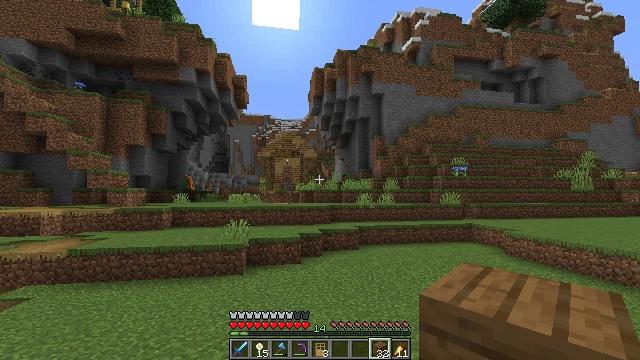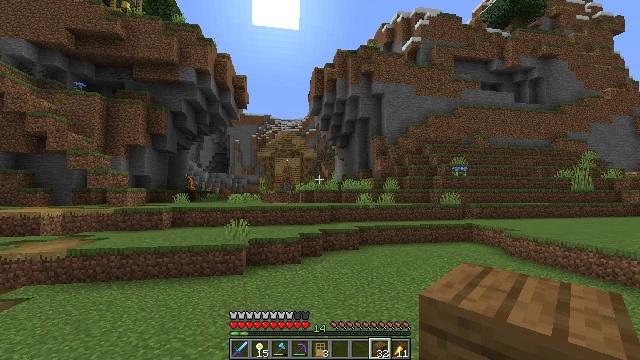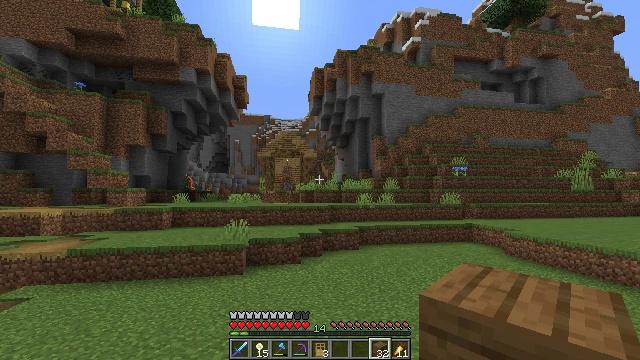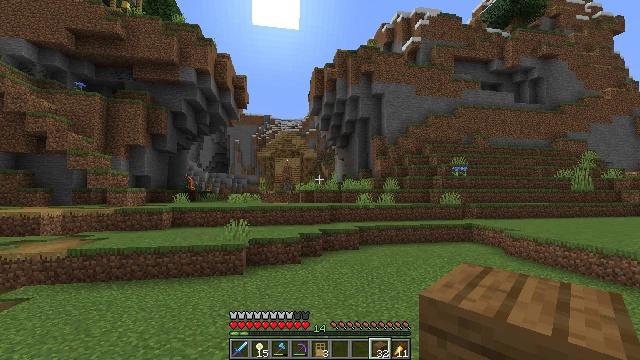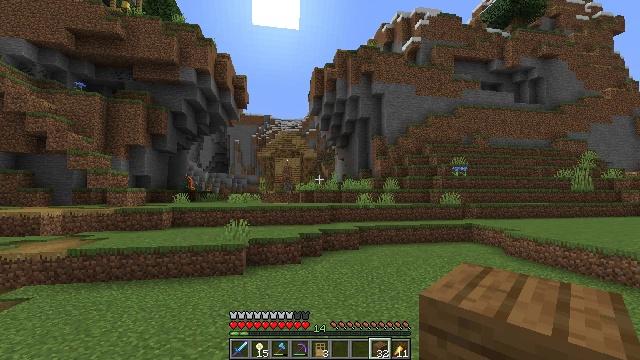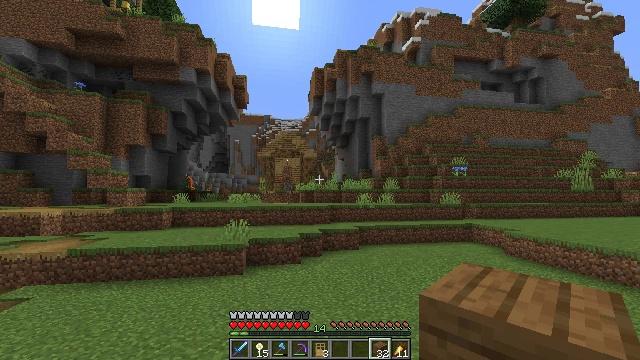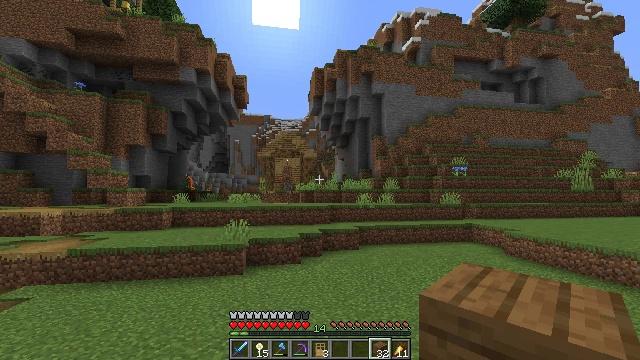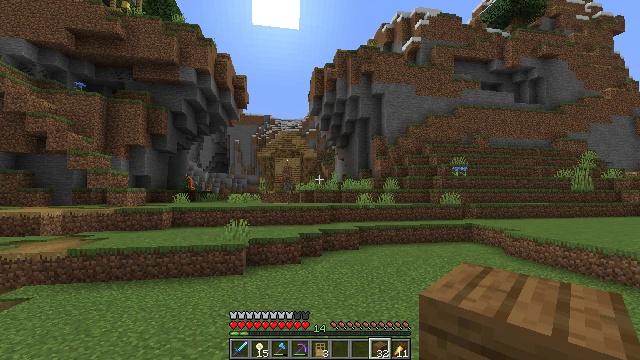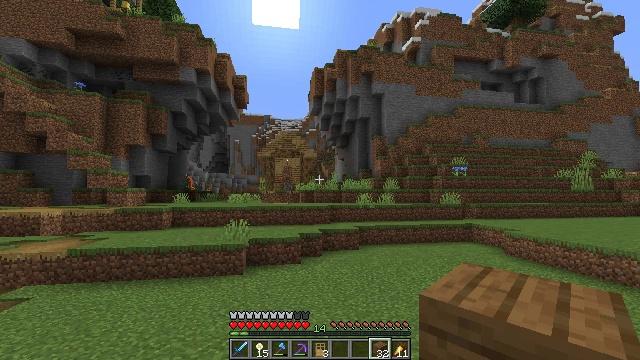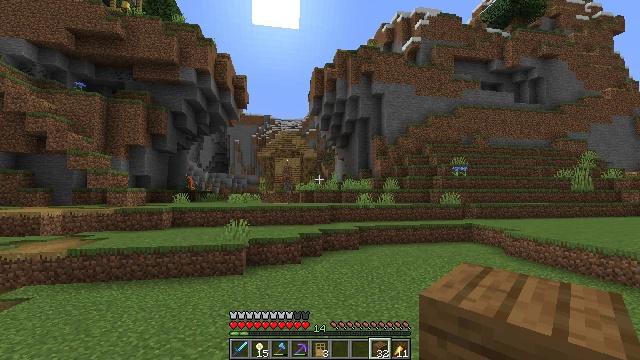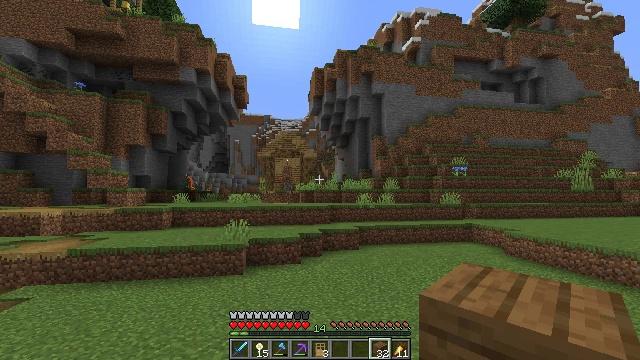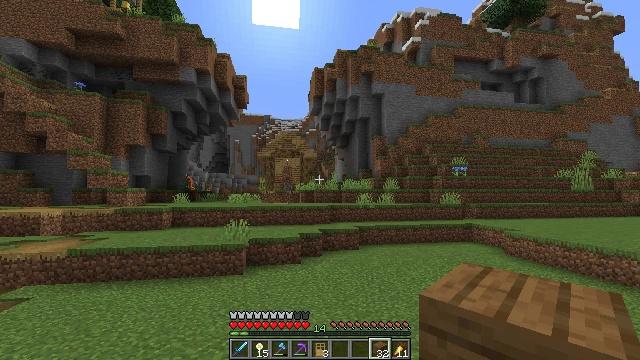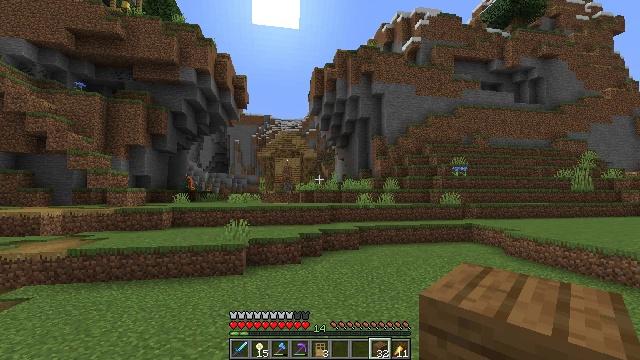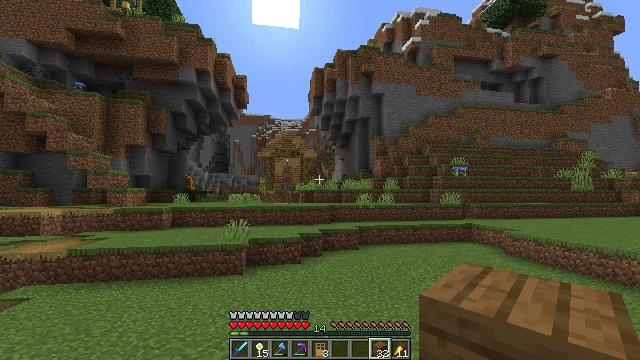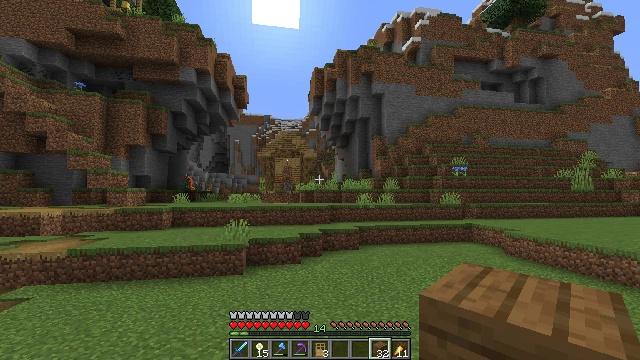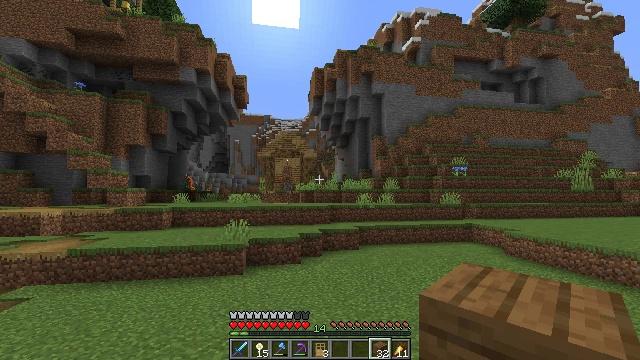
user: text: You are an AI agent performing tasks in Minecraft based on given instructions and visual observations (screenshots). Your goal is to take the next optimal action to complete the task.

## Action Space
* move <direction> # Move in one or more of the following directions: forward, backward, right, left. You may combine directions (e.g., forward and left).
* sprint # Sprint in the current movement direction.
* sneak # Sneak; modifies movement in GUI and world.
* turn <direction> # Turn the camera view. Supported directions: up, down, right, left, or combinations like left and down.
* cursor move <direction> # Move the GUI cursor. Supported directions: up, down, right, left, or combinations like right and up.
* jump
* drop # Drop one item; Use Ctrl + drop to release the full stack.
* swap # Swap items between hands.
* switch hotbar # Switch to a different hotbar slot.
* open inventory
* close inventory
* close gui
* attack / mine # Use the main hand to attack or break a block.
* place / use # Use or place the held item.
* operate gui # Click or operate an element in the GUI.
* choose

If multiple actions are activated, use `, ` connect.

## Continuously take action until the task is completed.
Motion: motion action
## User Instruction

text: Harvest tall grass for seeds.
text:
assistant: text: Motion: no_op
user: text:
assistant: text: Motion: no_op
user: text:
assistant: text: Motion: no_op
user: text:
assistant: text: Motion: no_op
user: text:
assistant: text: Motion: no_op
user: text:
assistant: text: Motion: no_op
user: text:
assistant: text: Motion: no_op
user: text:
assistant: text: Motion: no_op
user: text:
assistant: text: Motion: no_op
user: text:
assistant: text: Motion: no_op
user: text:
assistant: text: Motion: no_op
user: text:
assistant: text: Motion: no_op
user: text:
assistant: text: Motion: no_op
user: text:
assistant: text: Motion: no_op
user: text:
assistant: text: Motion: no_op
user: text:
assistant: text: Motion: no_op
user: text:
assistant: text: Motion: no_op
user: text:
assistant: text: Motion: no_op
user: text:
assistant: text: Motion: no_op
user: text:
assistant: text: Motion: no_op
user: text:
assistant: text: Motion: no_op
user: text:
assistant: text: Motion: no_op
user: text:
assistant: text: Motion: no_op
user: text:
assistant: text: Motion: no_op
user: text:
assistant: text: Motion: no_op
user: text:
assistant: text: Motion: no_op
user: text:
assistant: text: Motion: no_op
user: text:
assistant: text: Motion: no_op
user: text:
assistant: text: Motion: no_op
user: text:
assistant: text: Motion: turn right and down